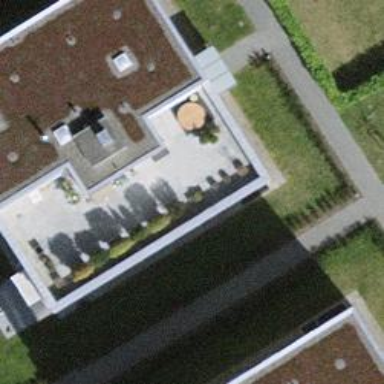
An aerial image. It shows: View of apartment building.